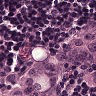
Metastatic tissue present: yes